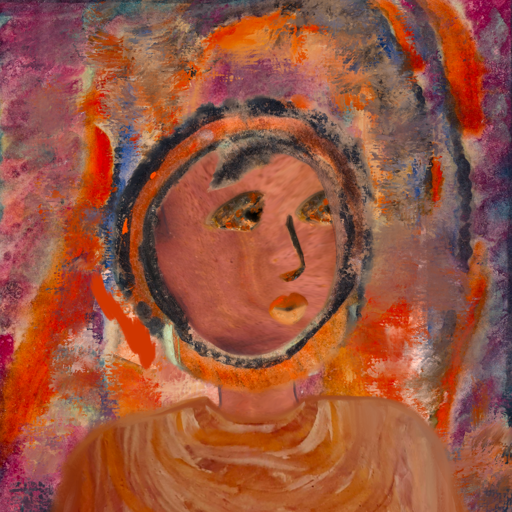
Background: Experience, Head And Neck Side: Mother_And_Son_Mother, Face Side: Gypsy_Queen, Bust: Pious_Lady, Hair Side: Childish, Head Accessory: Blank, Second Necklace: Blank, Necklace: Blank, Baby: Blank